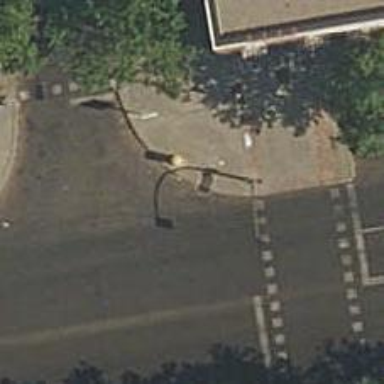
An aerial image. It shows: Post box.